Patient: sex F, age 65
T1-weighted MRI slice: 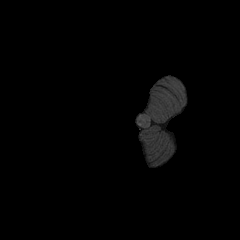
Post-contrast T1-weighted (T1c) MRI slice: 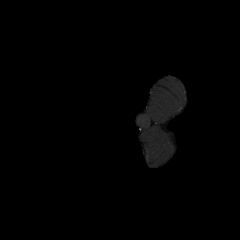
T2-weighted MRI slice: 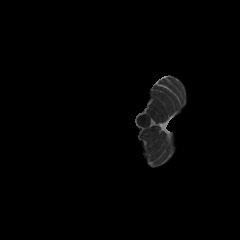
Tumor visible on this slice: no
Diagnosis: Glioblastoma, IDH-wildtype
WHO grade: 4